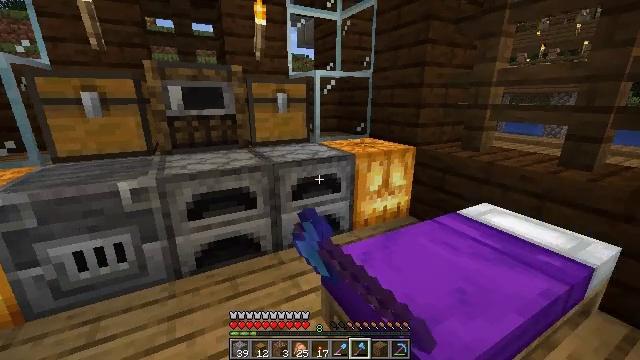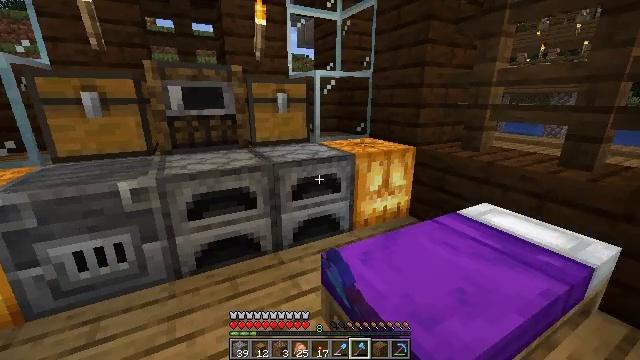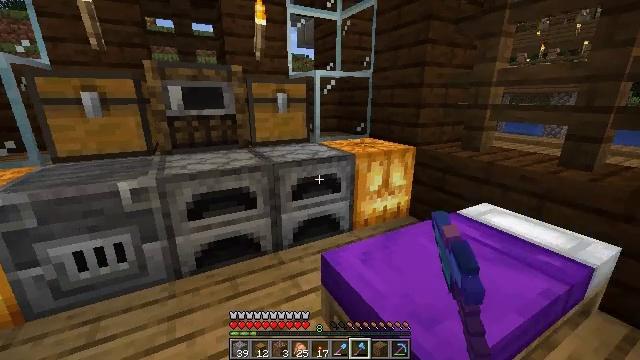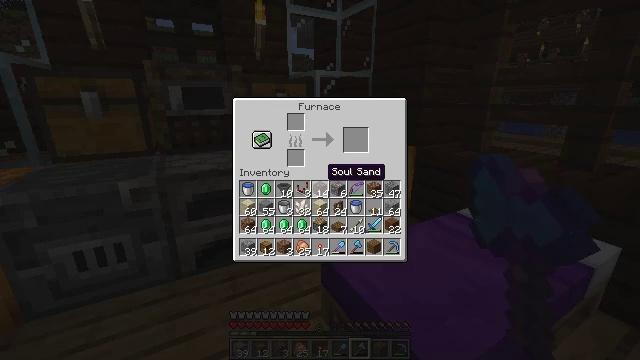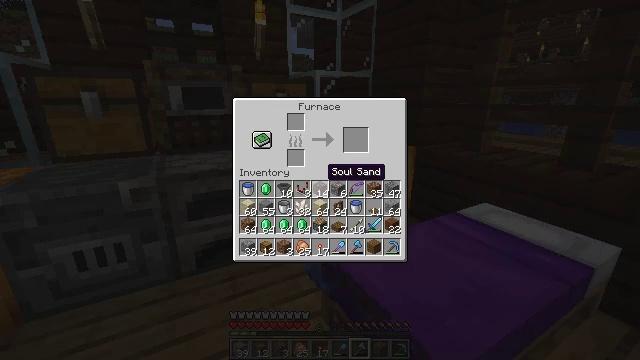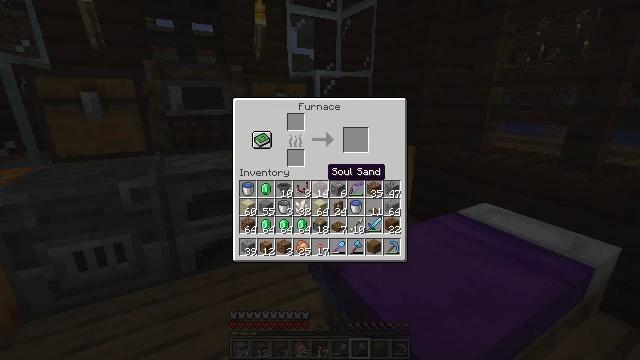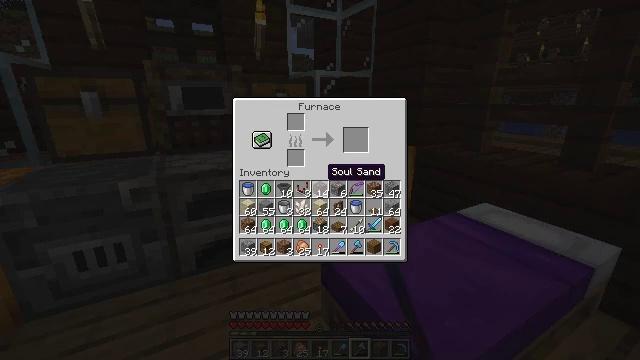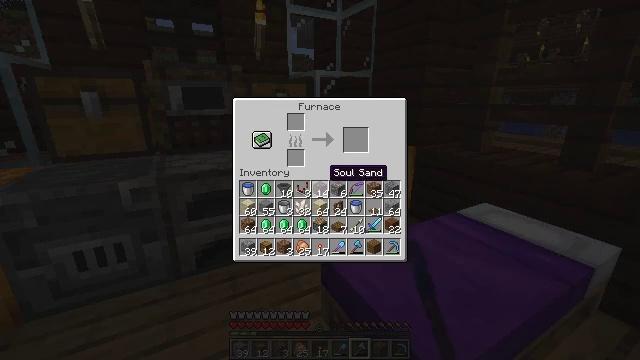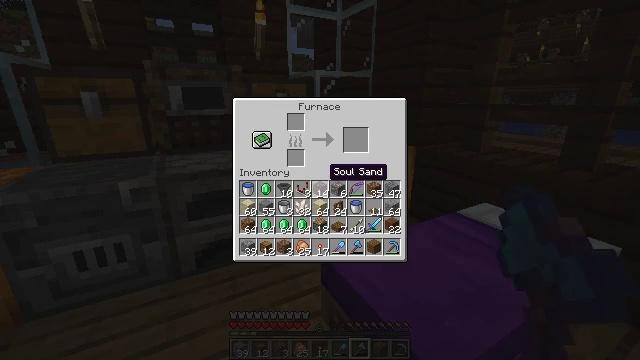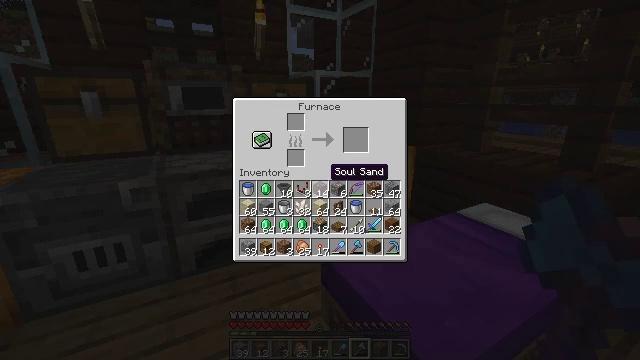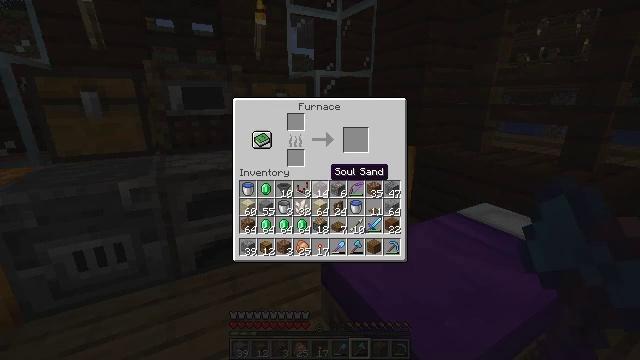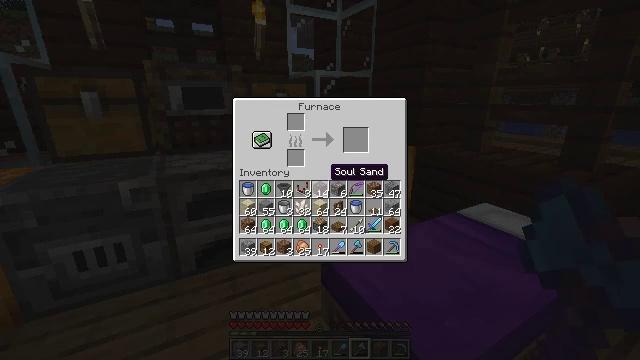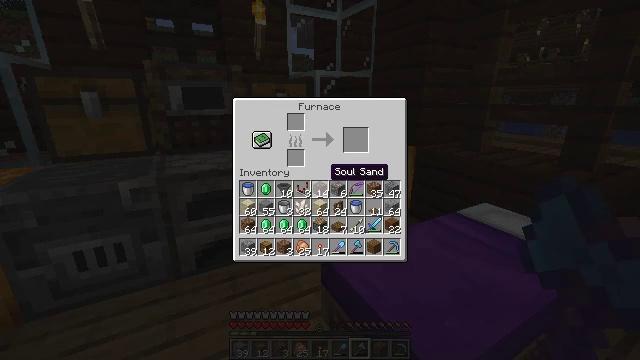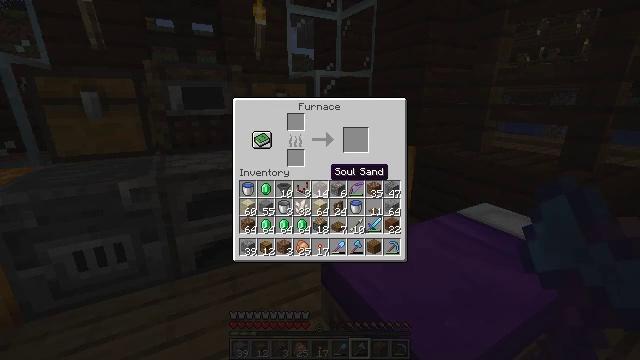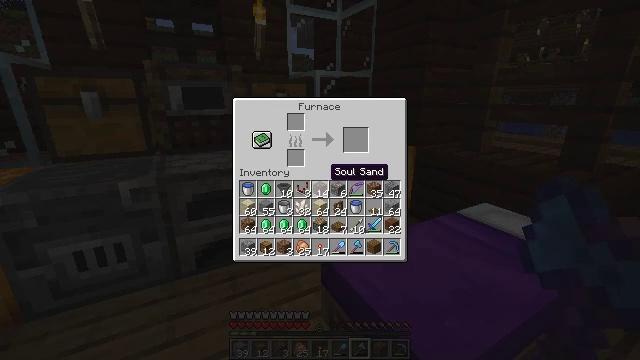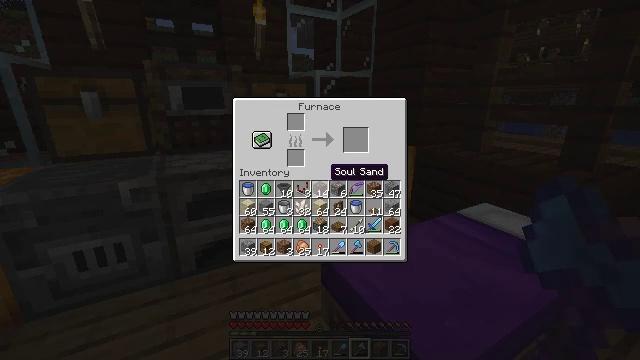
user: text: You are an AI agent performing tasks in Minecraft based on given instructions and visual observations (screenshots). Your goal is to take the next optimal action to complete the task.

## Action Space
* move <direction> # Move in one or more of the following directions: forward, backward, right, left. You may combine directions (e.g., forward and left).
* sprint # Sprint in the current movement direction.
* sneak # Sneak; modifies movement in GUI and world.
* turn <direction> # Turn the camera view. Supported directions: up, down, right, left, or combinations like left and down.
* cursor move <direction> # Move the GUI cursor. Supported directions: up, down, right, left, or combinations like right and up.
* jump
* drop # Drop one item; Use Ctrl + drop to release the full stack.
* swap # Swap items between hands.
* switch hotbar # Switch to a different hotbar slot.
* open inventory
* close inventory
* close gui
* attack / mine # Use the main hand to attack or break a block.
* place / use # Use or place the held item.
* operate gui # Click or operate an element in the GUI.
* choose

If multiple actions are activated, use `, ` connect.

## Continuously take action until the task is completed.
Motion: motion action
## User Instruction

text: Create glass by smelting sand.
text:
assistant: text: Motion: use / place
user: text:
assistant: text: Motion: use / place
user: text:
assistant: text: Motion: open gui
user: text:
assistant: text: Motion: no_op
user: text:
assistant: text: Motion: no_op
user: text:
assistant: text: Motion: no_op
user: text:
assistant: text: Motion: no_op
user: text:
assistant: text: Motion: no_op
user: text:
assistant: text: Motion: no_op
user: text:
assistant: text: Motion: no_op
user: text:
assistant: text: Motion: no_op
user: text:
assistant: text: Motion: no_op
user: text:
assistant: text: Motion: no_op
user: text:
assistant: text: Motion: no_op
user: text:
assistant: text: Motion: no_op
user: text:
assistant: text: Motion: no_op
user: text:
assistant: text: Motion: no_op
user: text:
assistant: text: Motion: no_op
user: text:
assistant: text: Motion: no_op
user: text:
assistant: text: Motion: no_op
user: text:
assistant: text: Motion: no_op
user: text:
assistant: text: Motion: no_op
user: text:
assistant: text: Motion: no_op
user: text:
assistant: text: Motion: no_op
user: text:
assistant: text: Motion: no_op
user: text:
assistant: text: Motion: no_op
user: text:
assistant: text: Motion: no_op
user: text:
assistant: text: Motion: no_op
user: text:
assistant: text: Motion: close gui
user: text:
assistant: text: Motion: no_op